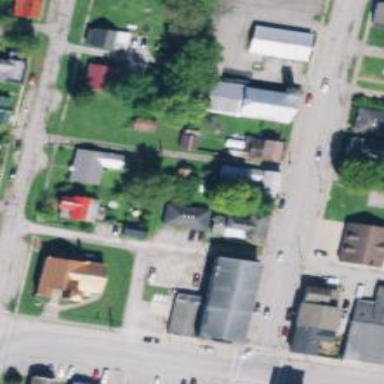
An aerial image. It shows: Alley classified as service road.